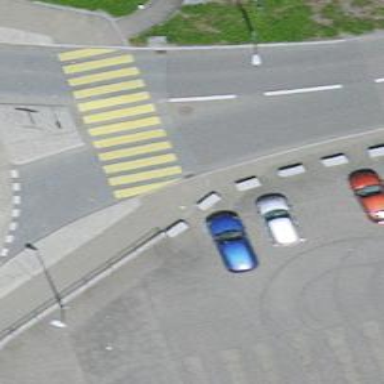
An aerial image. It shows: Uncontrolled zebra crossing with zebra markings.